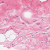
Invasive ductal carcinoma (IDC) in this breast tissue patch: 0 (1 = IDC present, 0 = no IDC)